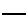
Label: line